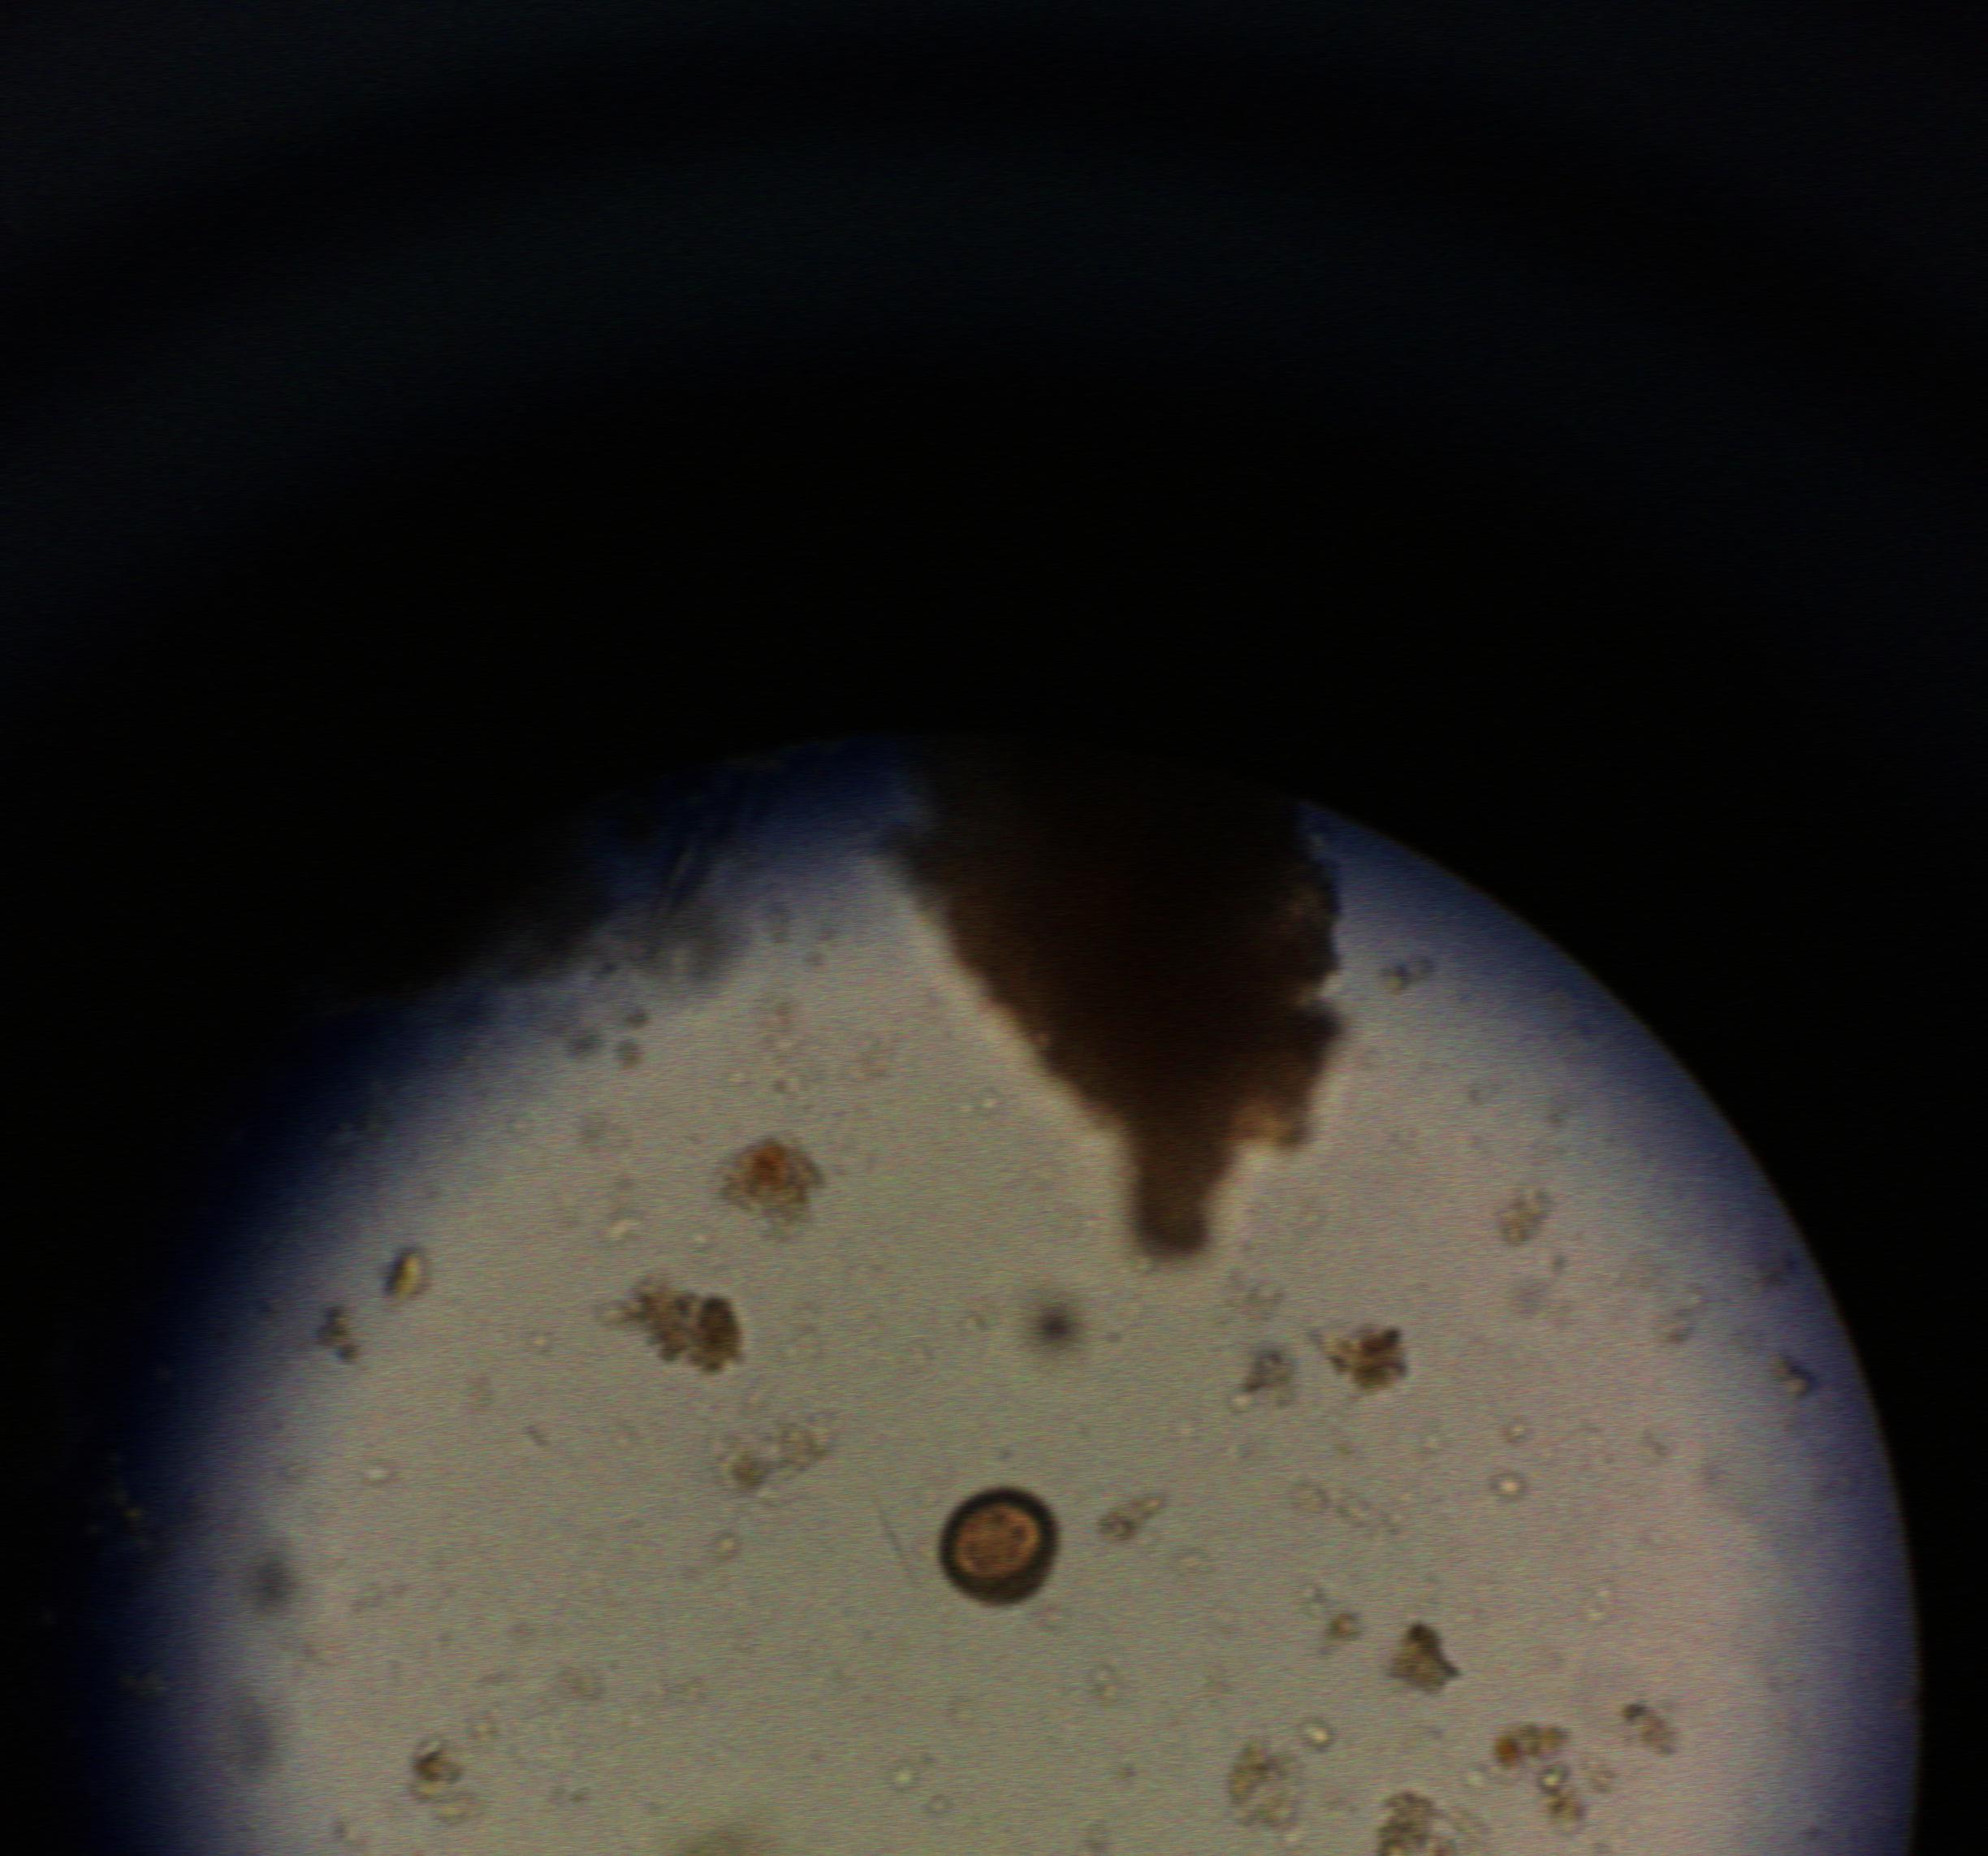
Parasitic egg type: Taenia spp. egg